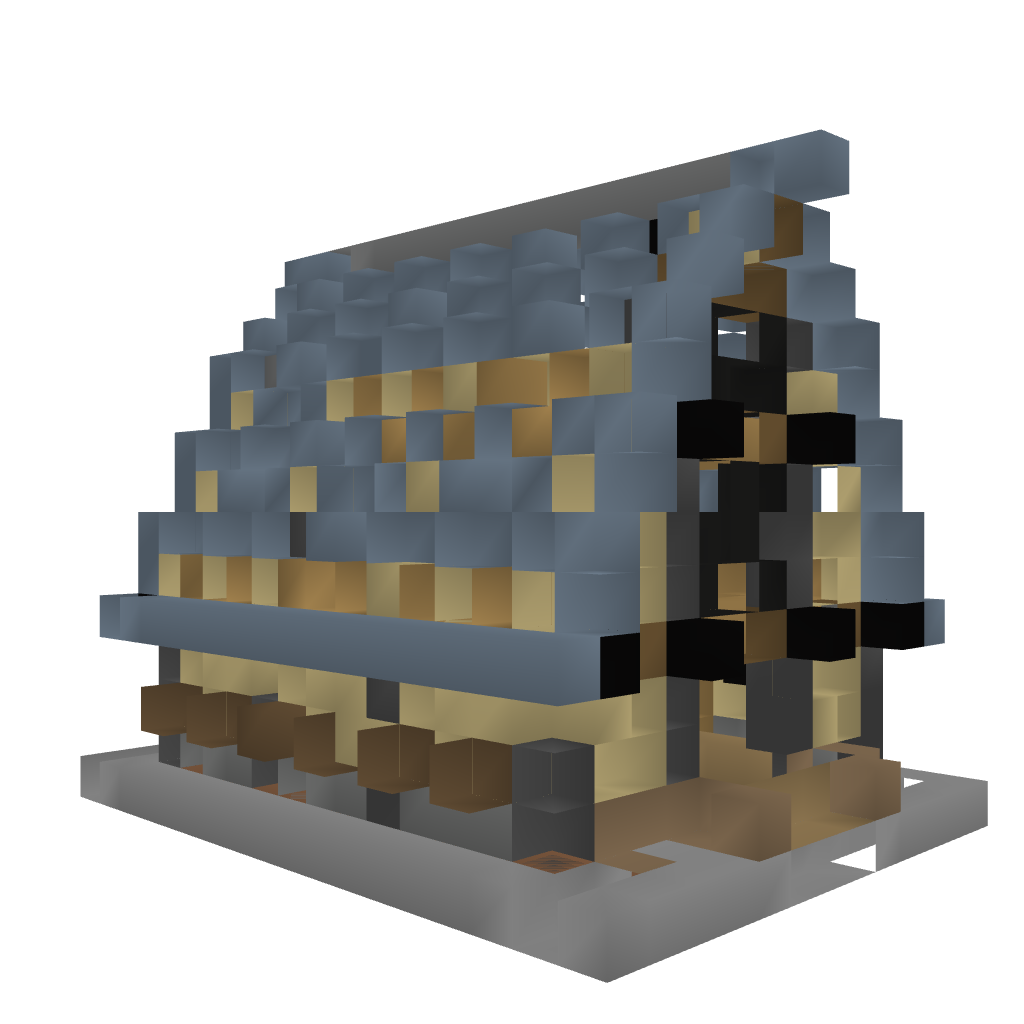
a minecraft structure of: EveV's Horse Barn